Interaction volume radius: 10 \u00c5
Interaction volume height: 10 \u00c5
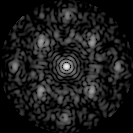
Disorder parameter: 0.472